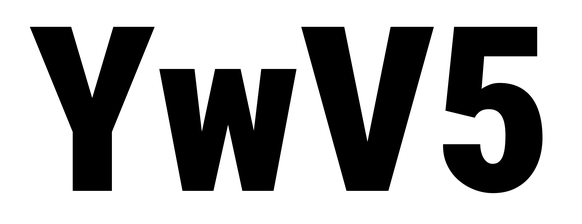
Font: Roboto_Condensed_Black